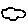
Label: cloud